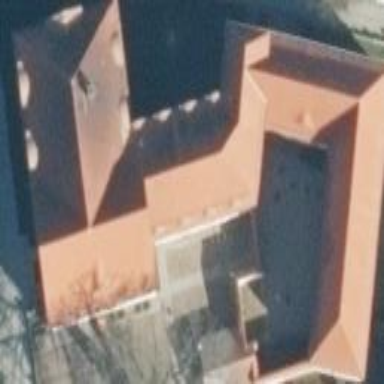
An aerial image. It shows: Historic civic building serving as courthouse.